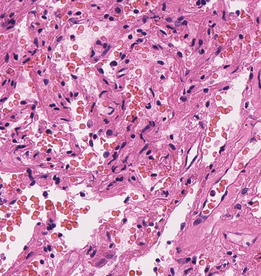
Tumor epithelial tissue: no
Tumor-associated stroma tissue: no
Normal tissue: yes